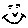
Label: smiley face